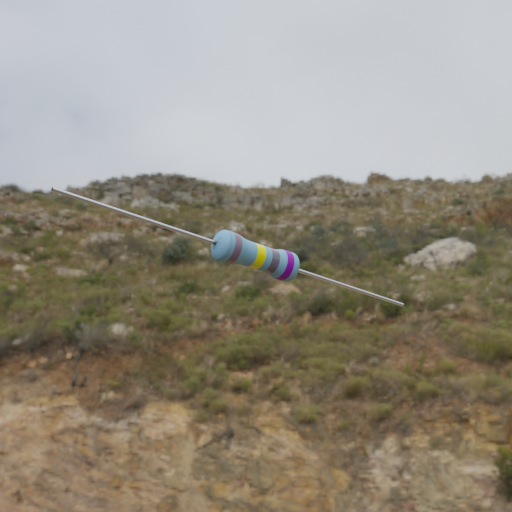
Resistor colour bands (in order): gray, yellow, gray, violet